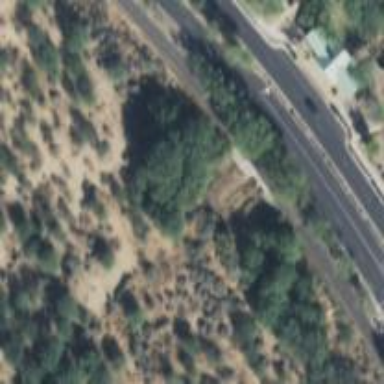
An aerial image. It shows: Culvert tunnel.